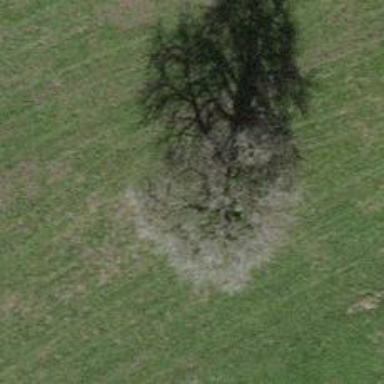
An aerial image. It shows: Single tag "natural: tree."